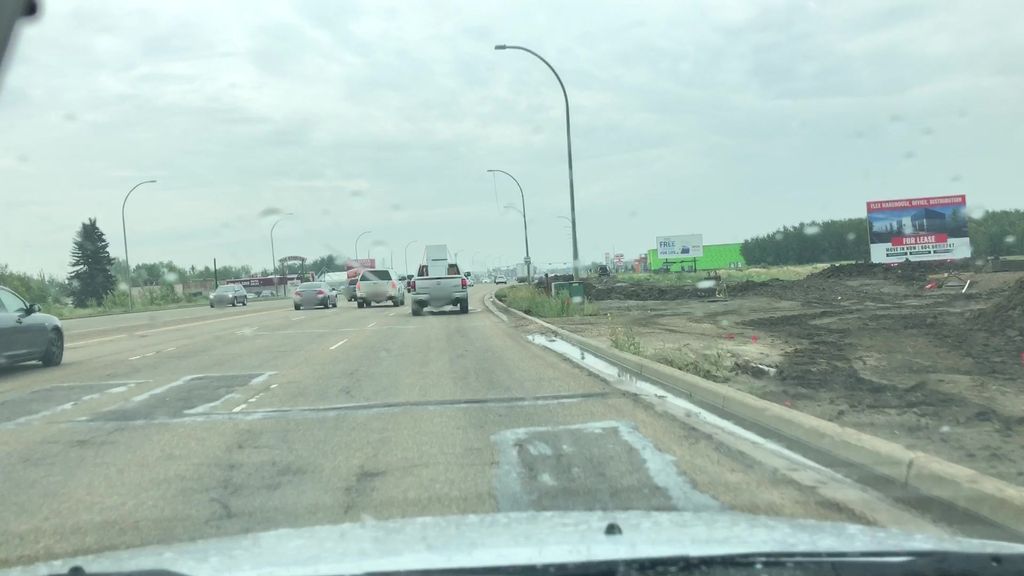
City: edmonton